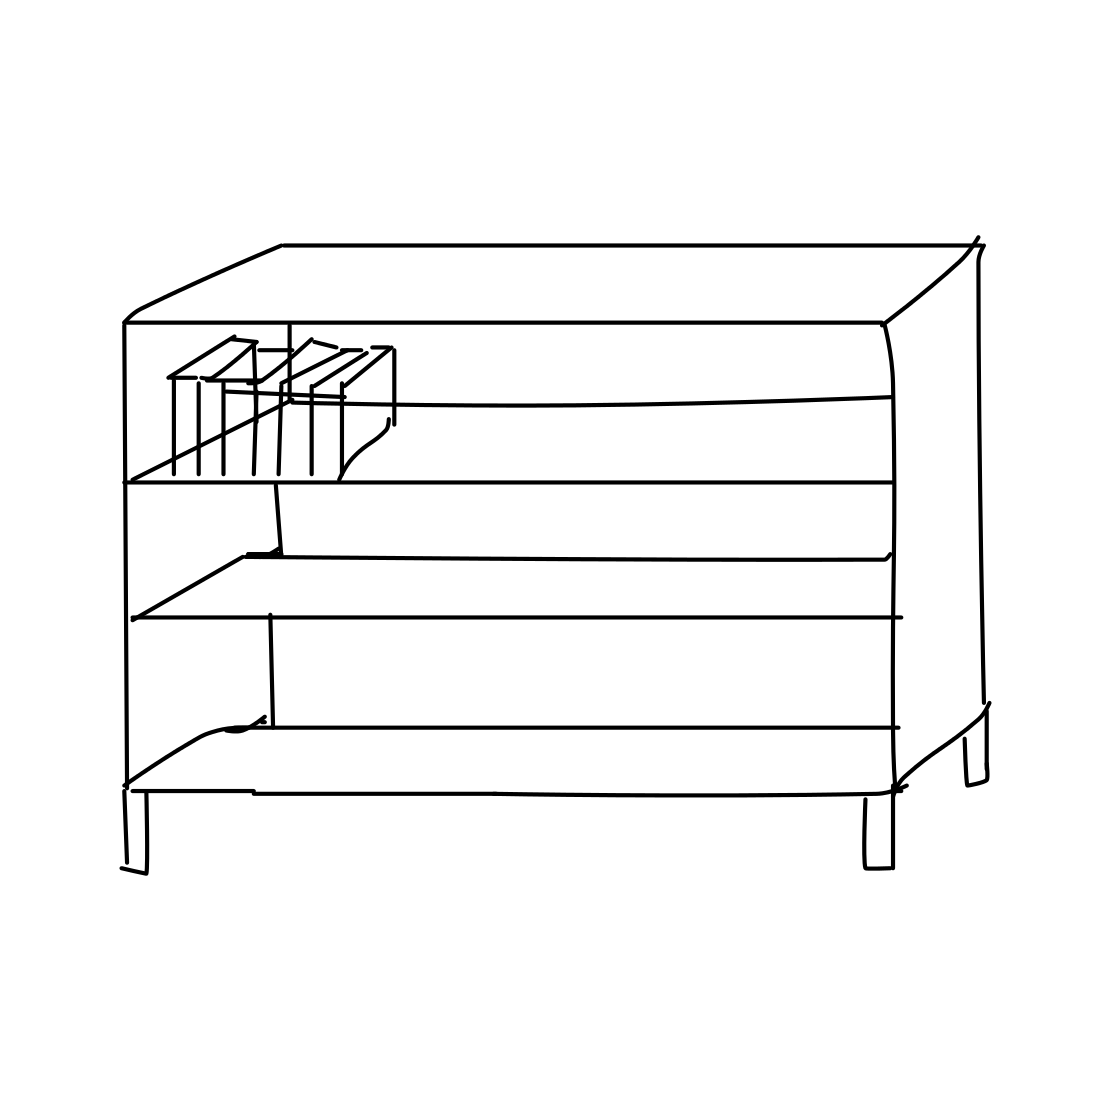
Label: bookshelf